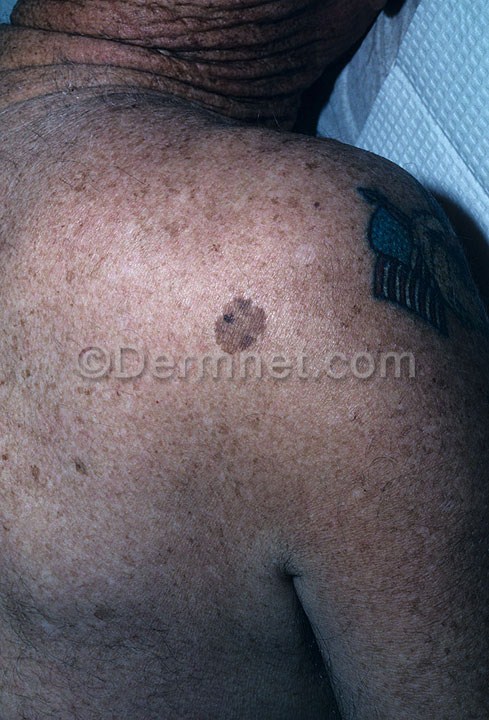
Disease: Light Diseases and Disorders of Pigmentation